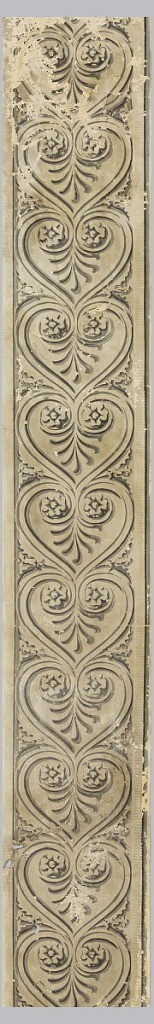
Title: Frieze
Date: ca. 1860
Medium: Block-printed
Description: Grisaille palmette motif, surrounded by heart-shape.